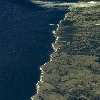
Label: land